Question: I am trying to loop through a list containing numbers only. For each loop, I convert the column from char to numeric, and then I attempt to plot it. A basic example of my code is:
'''
library(ggtree)
library(treeio)
library(tidyverse)
library(ggnewscale)
library(ggtreeExtra)
library(argparse)
library(RColorBrewer)
library(rlist)
library(stringr)
tree <- read.tree("/...") #PLEASE REPLACE THIS WITH THE LOCATION TO 'tree_newick.nwk'
tipcategories = read.csv("....", # PLEASE REPLACE THIS WITH THE LOCATION TO 'plot.tsv'
sep = " ",
header = TRUE,
stringsAsFactors = FALSE)
dd = as.data.frame(tipcategories)
p <- ggtree(tree) + ylim(-1, NA) + theme_tree2()
p <- p %<+% dd + geom_tiplab(size=1)
n <- 60
qual_col_pals = brewer.pal.info[brewer.pal.info$category == 'qual',]
col_vector = unlist(mapply(brewer.pal, qual_col_pals$maxcolors,
rownames(qual_col_pals)))
columns = c("Column1", "Column2")
for (col in columns) {
p <- p + new_scale_fill()
dd[[col]] <- as.numeric(as.character(dd[[col]]))
p <- p + geom_fruit(geom=geom_tile, mapping=aes(fill=dd[[col]]), width=2, offset=0.05) +
scale_fill_continuous(name=col, low='blue', high='red')
}
p <- p + theme(legend.text = element_text(size = 5), legend.key.size = unit(0.3, 'cm'))
ggsave("....") # PLEASE REPLACE THIS WITH WHERE YOU WANT TO SAVE IT
'''
The tree data is (please put in file and replace filename with dots in read tree):
'''
(((((((A:4,B:4):6,C:5):8,D:6):3,E:21):10,((F:4,G:12):14,H:8):13):13,((I:5,J:2):30,(K:11,L:11):2):17):4,M:56);
'''
The metadata file (please put in file and replace filename with dots in read.csv):
'''
Accession1 Column1 Column2
A 10 130
B 20 120
C 30 110
D 40 100
E 50 90
F 60 80
G 70 70
H 80 60
I 90 50
J 100 40
K 110 30
L 120 20
M 130 10
'''
The above works fine for just one columns, however, when trying to plot 2 columns, the second column always overwrites the first column, and the first column ends up looking exactly the same as the second column. The below image shows the result of running the program normally.
<URL>
The first column (column1) is actually supposed to look like this:

Could anyone provide help as to how to fix this?
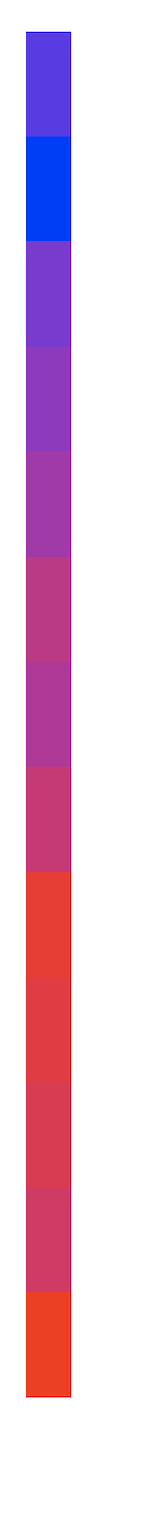
Answer: It really take a lot of time to reproduce your case as you have so many packages that I didn't use :)
: 'ggplot' does not render any graph at the time you call the geom and passing 'data' and 'mapping' aes. 'ggplot' just store the name reference to the data variable. Only when render it actually get the value and plot. In your case, you are passing reference 'dd[[col]]' and as 'col' change value through for loop while 'ggplot' always reference to 'col' so it ended render two bar of the same data of the last column value is 'Column2'. You can verify this by changing order of the column and put 'Column1' at last then you will see two bar of 'Column1' instead.
### Initial setup with data in dput format
'''
library(ggtree)
library(treeio)
library(tidyverse)
library(ggnewscale)
library(ggtreeExtra)
library(argparse)
library(RColorBrewer)
library(rlist)
library(stringr)
tree <- structure(list(edge = structure(c(14L, 15L, 16L, 17L, 18L, 19L,
20L, 20L, 19L, 18L, 17L, 16L, 21L, 22L, 22L, 21L, 15L, 23L, 24L,
24L, 23L, 25L, 25L, 14L, 15L, 16L, 17L, 18L, 19L, 20L, 1L, 2L,
3L, 4L, 5L, 21L, 22L, 6L, 7L, 8L, 23L, 24L, 9L, 10L, 25L, 11L,
12L, 13L), .Dim = c(24L, 2L)), edge.length = c(4, 13, 10, 3,
8, 6, 4, 4, 5, 6, 21, 13, 14, 4, 12, 8, 17, 30, 5, 2, 2, 11,
11, 56), Nnode = 12L, tip.label = c("A", "B", "C", "D", "E",
"F", "G", "H", "I", "J", "K", "L", "M")), class = "phylo",
order = "cladewise")
tipcategories <- structure(
list(Accession1 = c("A", "B", "C", "D", "E", "F", "G",
"H", "I", "J", "K", "L", "M"), Column1 = c(10L, 20L, 30L, 40L,
50L, 60L, 70L, 80L, 90L, 100L, 110L, 120L, 130L), Column2 = c(130L,
120L, 110L, 100L, 90L, 80L, 70L, 60L, 50L, 40L, 30L, 20L, 10L
), X = c(NA, NA, NA, NA, NA, NA, NA, NA, NA, NA, NA, NA, NA),
X.1 = c(NA, NA, NA, NA, NA, NA, NA, NA, NA, NA, NA, NA, NA
), X.2 = c(NA, NA, NA, NA, NA, NA, NA, NA, NA, NA, NA, NA,
NA)), class = "data.frame", row.names = c(NA, -13L))
'''
Your code with plot generation and modification to avoid using same variable for the plot which cause the issue you got in OP
'''
dd <- as.data.frame(tipcategories)
p <- ggtree(tree) + ylim(-1, NA) + theme_tree2()
p <- p %<+% dd + geom_tiplab(size = 1)
n <- 60
qual_col_pals <- brewer.pal.info[brewer.pal.info$category == "qual", ]
col_vector <- unlist(mapply(
brewer.pal, qual_col_pals$maxcolors,
rownames(qual_col_pals)
))
columns <- c("Column1", "Column2")
for (col in columns) {
p <- p + new_scale_fill()
# assign the value of dd[[col]] into a new variable using the name column
assign(col, as.numeric(as.character(dd[[col]])))
# using bang bang (!!) & sym to reference the variable inside ggplot call
# this allow the ggplot to reference to different variable when finally render
# plot at the end
p <- p + geom_fruit(geom = geom_tile, mapping = aes(fill = !!sym(col)),
width = 2, offset = 0.05) +
scale_fill_continuous(name = col, low = "blue", high = "red")
}
p <- p + theme(legend.text = element_text(size = 5),
legend.key.size = unit(0.3, "cm"))
p
'''

<URL>